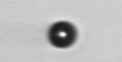
Label: bead